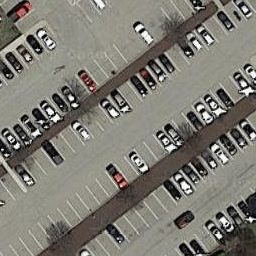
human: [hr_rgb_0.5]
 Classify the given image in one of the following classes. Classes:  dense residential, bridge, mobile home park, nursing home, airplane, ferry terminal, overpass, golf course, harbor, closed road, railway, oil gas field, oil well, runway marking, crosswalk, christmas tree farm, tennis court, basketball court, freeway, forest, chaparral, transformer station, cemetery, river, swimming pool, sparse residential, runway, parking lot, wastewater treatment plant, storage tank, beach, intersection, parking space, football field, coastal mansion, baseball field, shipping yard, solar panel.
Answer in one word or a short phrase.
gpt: parking lot